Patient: sex F, age 77
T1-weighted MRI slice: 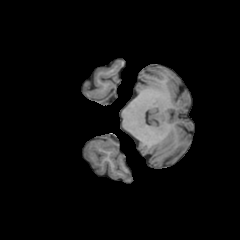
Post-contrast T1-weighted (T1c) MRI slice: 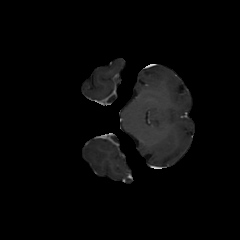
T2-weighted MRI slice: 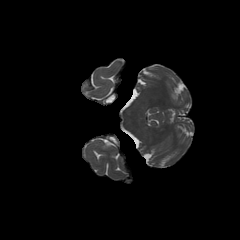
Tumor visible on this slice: no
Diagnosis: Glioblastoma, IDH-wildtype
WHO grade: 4